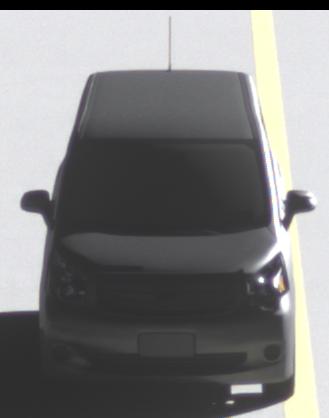
Make: Toyota
Model: Noah
Detailed model: Voxy R70G
Model produced from: 2007
Model produced until: 2013
Doors: 5
Color: gray
Road condition: dry road
Daytime: morning or afternoon
Contrast: high contrast